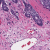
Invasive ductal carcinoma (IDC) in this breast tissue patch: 0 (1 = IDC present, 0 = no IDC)